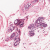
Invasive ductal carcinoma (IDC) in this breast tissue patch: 0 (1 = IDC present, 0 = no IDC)